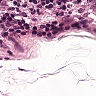
Metastatic tissue present: no